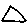
Label: triangle